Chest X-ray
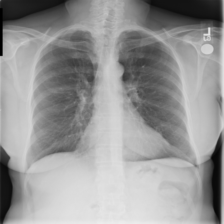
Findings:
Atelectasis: negative
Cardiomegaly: negative
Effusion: negative
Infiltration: negative
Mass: negative
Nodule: negative
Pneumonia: negative
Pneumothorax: negative
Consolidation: negative
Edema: negative
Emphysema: negative
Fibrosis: negative
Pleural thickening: positive
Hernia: negative